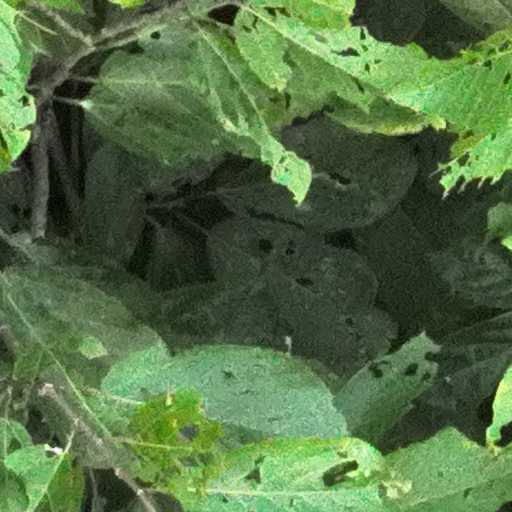
Species: Apeiba membranacea
GBIF accepted scientific name: Apeiba membranacea
Crown area (m\u00b2): 225.827